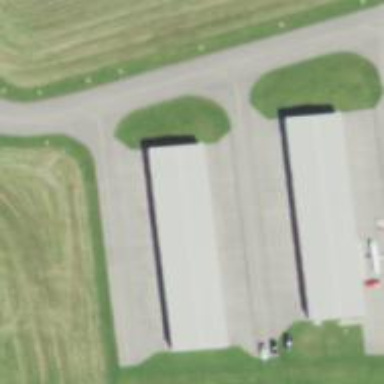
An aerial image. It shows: Image of taxiway at airport.